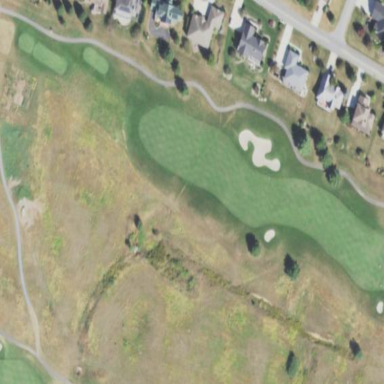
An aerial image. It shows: Rough area in golf course.